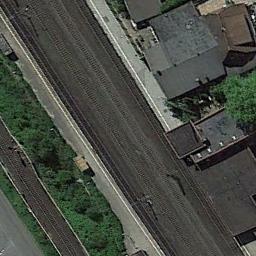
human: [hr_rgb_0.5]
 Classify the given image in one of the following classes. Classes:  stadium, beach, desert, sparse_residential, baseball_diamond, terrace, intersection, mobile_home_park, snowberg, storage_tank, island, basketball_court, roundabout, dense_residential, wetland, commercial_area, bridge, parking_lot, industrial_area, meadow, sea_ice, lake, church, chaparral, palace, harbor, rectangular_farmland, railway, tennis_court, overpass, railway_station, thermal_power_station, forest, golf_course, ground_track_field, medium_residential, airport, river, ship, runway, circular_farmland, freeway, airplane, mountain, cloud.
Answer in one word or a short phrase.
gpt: railway